Current action and preconditions to check: trajectory_clear

Your task: For each precondition in the list above, predict whether it will hold at this action.

Consider the current scene as observed from the mobile robot's camera, and analyze the predicted future states of all dynamic agents (e.g., people, animals, vehicles, or any moving entities) within the NEXT SECOND.

IMPORTANT: Only answer "very likely" if you are absolutely certain—based on strong, clear evidence—that a dynamic agent will violate the precondition in the predicted future state. Do NOT answer "very likely" for unlikely, ambiguous, or low-probability risks.

Ask yourself for each precondition: Is there a high probability, with clear and convincing evidence, that the predicted future states of any dynamic agent will interfere with the predicted future state of the currently executing action within the NEXT SECOND, causing that precondition to fail?

Assess the risk level based on these predictions. Use "likely" or "very likely" if motions create a clear risk of interference.

Use "neutral" or "improbable" if agents are nearby but their predicted paths are clearly diverging or non-conflicting.

Failure Risk Categories: "very improbable", "improbable", "neutral", "likely", "very likely"

Answer Format: Output ONLY the probability_of_failure value from these categories: "very improbable", "improbable", "neutral", "likely", "very likely"

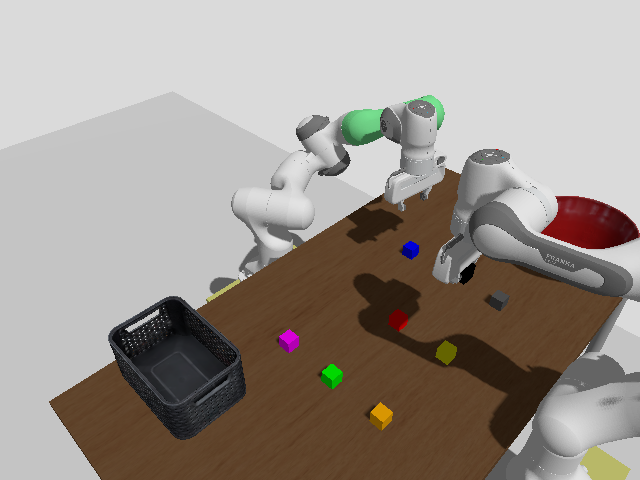

Answer: very improbable